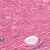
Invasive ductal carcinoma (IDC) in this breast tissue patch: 1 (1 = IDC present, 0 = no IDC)